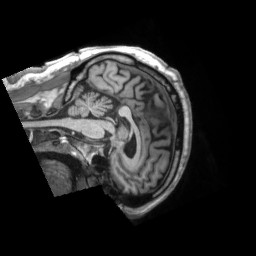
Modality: T1w
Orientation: sagittal
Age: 59
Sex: male
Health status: ill
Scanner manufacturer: siemens
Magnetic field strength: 3 T
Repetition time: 2.2 s
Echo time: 0.00157 s